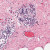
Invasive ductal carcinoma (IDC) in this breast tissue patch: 0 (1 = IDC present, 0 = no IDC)